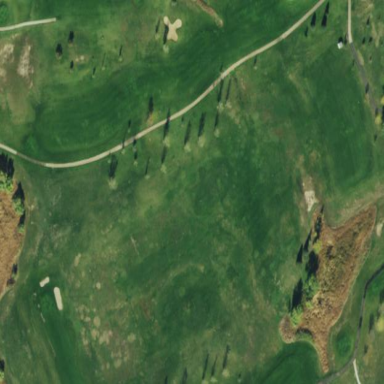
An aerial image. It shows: Rough area on grassy golf course.